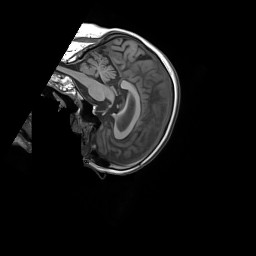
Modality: T1w
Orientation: sagittal
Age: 63
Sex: female
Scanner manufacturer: siemens
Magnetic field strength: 3 T
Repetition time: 1.55 s
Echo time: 0.00234 s